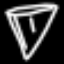
Label: diamond